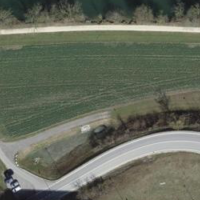
EUNIS habitat code: 52
Species observed at this site:
Corvus corone
Podiceps cristatus
Fulica atra
Aythya fuligula
Calliptamus italicus
Chorthippus biguttulus
Turdus merula
Columba palumbus
Cygnus olor
Pseudochorthippus parallelus
Ardea alba
Chorthippus brunneus